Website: crate-barrel
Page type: account-dashboard
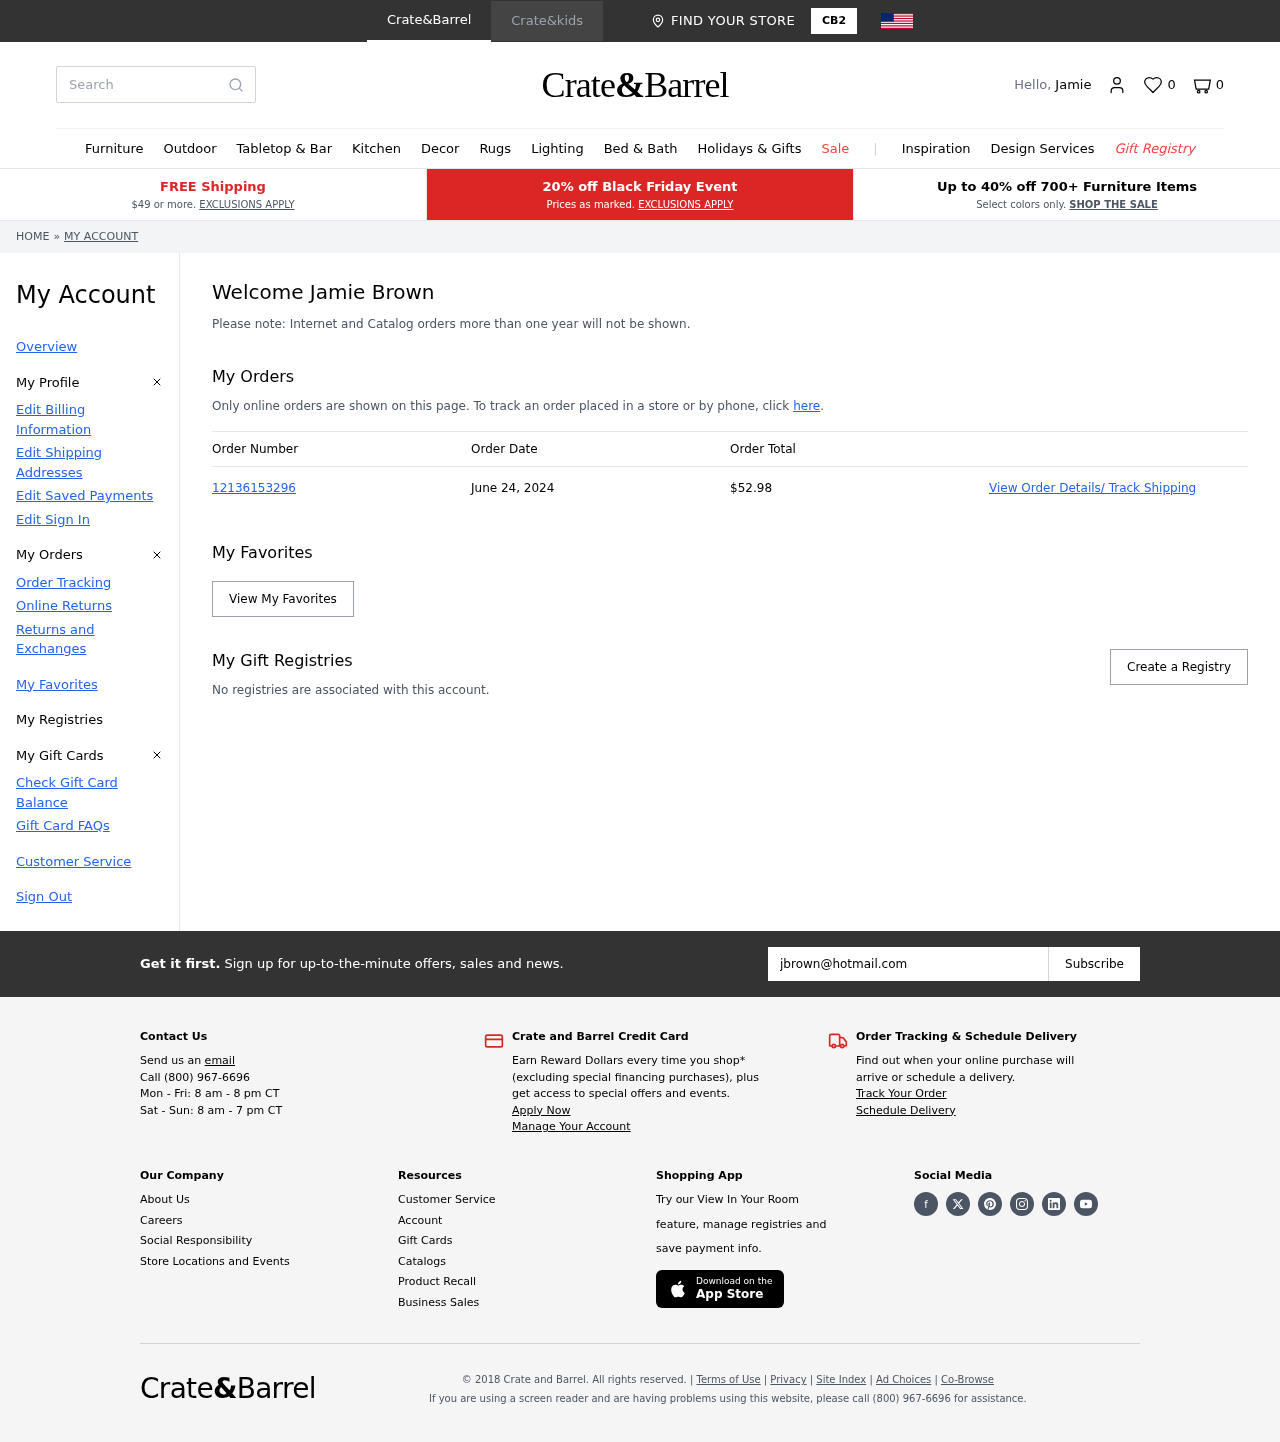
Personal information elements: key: PII_EMAIL
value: jbrown@hotmail.com
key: PII_FIRSTNAME
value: Jamie
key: PII_FULLNAME
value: Jamie Brown
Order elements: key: ORDER_NUM_ITEMS
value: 0
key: ORDER_NUMBER
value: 12136153296
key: ORDER_DATE
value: June 24, 2024
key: ORDER_TOTAL
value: $52.98
Search elements: key: HEADER_SEARCH
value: Search
Other elements: key: FAVORITES_COUNT
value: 0